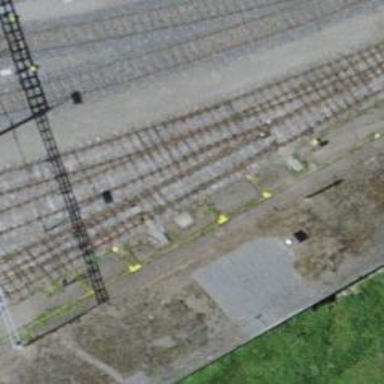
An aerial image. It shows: Rail yard with electrified rails and single track.